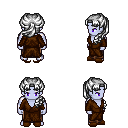
a pixel art fantasy rpg character, male body template, dark elf, purple skin, brown robe, robe skirt, white princess hairstyle, brown slippers, four views (front, back, left, right), 2x2 character sprite sheet, small pixel art, hard edges, no anti-aliasing